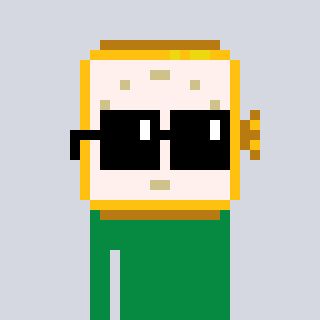
a pixel art character with square black sunglasses, a watch-shaped head and a green-colored body on a cool background